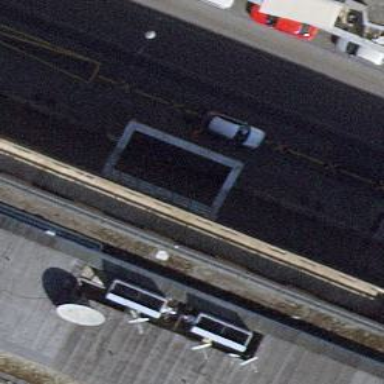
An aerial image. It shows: Public surveillance system is in place.